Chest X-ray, AP view. Patient: 31 years old, sex F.
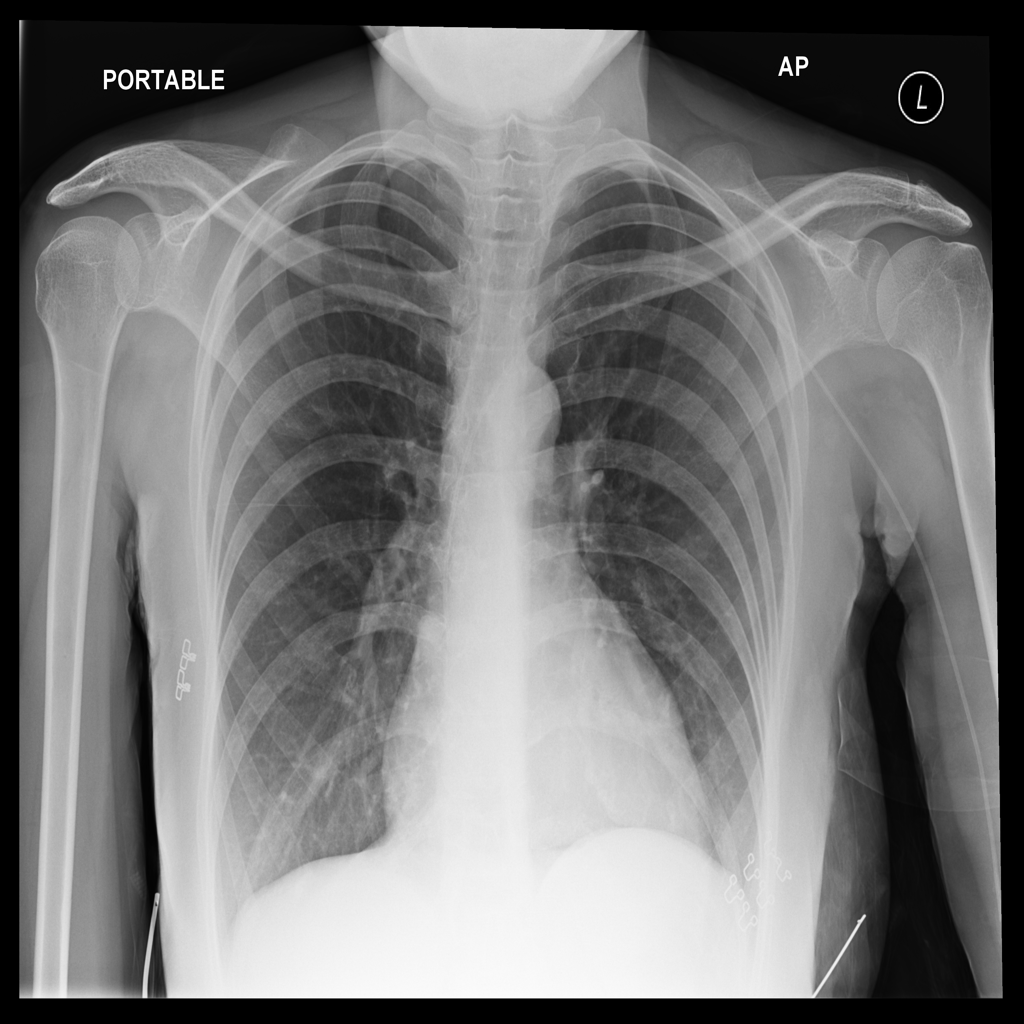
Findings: Cardiomegaly, Effusion